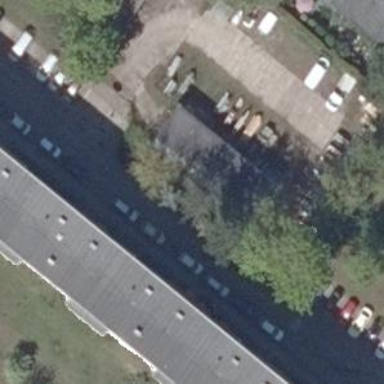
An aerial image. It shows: Service building.